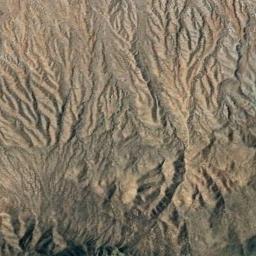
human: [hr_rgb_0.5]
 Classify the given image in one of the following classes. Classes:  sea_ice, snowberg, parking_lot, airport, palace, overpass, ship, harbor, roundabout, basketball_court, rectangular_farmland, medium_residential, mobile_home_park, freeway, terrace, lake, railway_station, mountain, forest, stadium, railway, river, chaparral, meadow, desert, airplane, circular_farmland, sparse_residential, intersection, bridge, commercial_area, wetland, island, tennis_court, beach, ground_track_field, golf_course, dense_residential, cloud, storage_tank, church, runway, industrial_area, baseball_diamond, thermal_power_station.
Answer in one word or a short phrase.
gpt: mountain